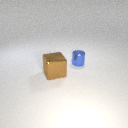
small blue metal cylinder behind large brown metal cube